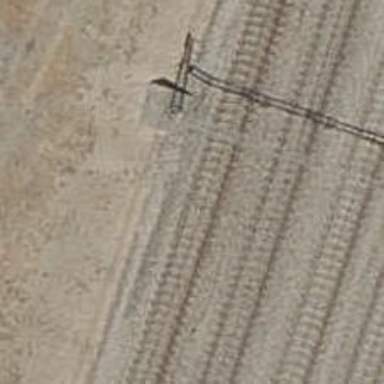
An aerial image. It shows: Railway with electrified contact lines.